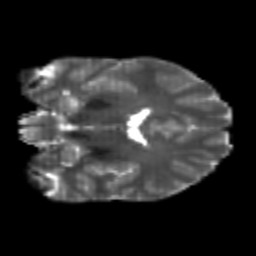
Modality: T2w
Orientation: coronal
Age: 25
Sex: male
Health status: healthy
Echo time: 0.074 s